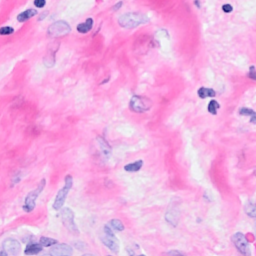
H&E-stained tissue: Breast